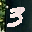
Label: 3